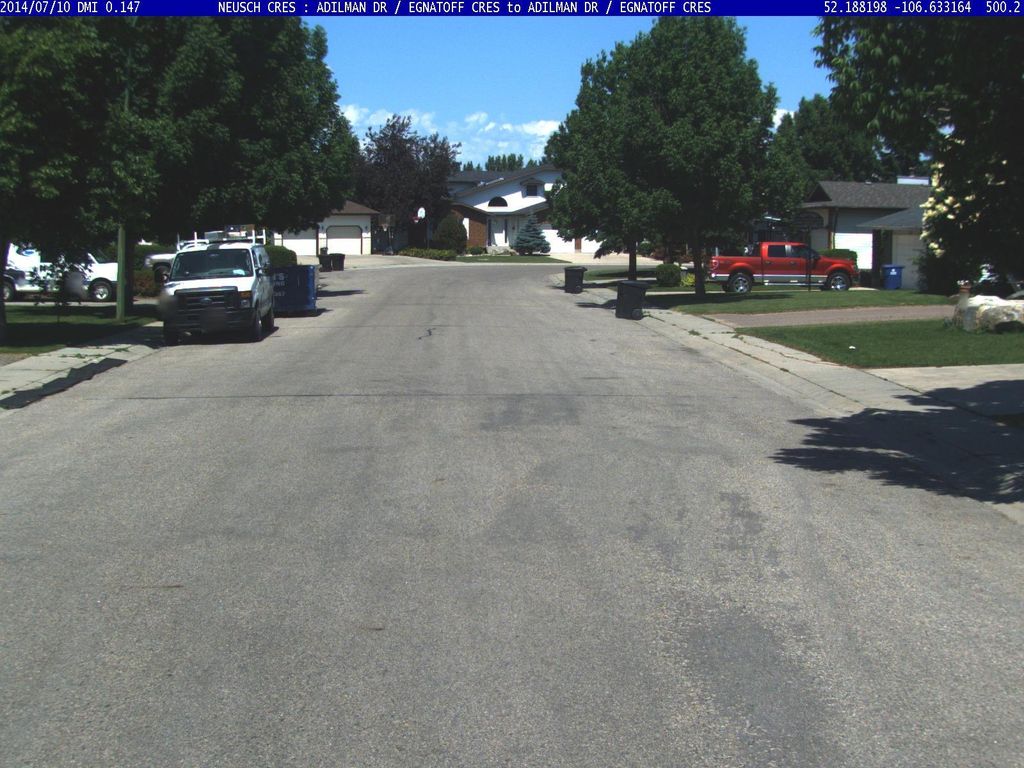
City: saskatoon